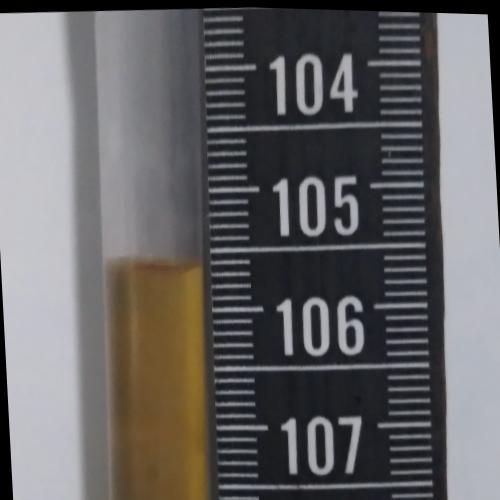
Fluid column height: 105.6 cm